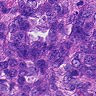
Metastatic tissue present: yes